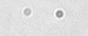
Label: camera_spot